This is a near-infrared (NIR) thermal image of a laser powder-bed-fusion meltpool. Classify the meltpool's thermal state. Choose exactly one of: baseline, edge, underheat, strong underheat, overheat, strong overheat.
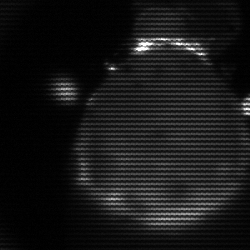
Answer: edge